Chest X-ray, PA view. Patient: 51 years old, sex M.
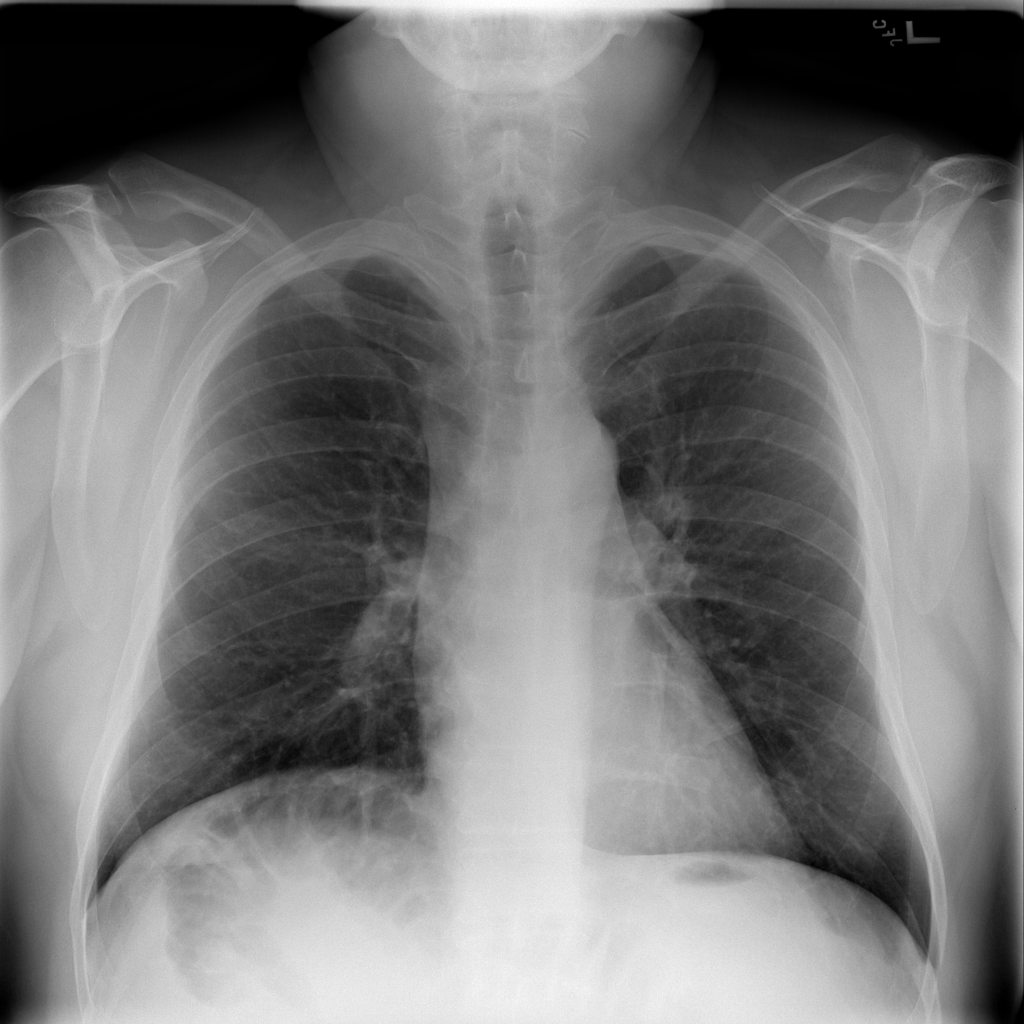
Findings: No Finding